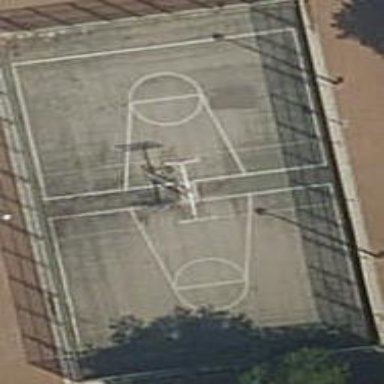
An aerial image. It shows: Basketball court on pitch.